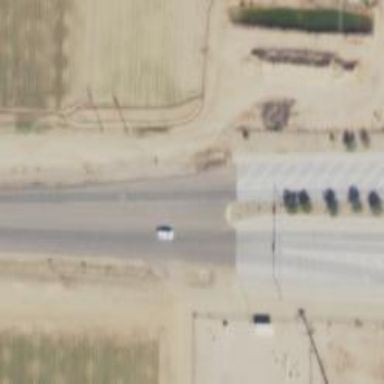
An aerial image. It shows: Secondary road with asphalt surface.